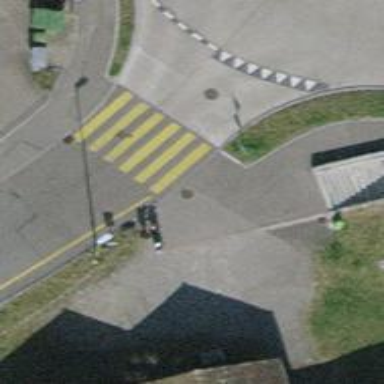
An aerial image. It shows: Kerb serving as barrier.